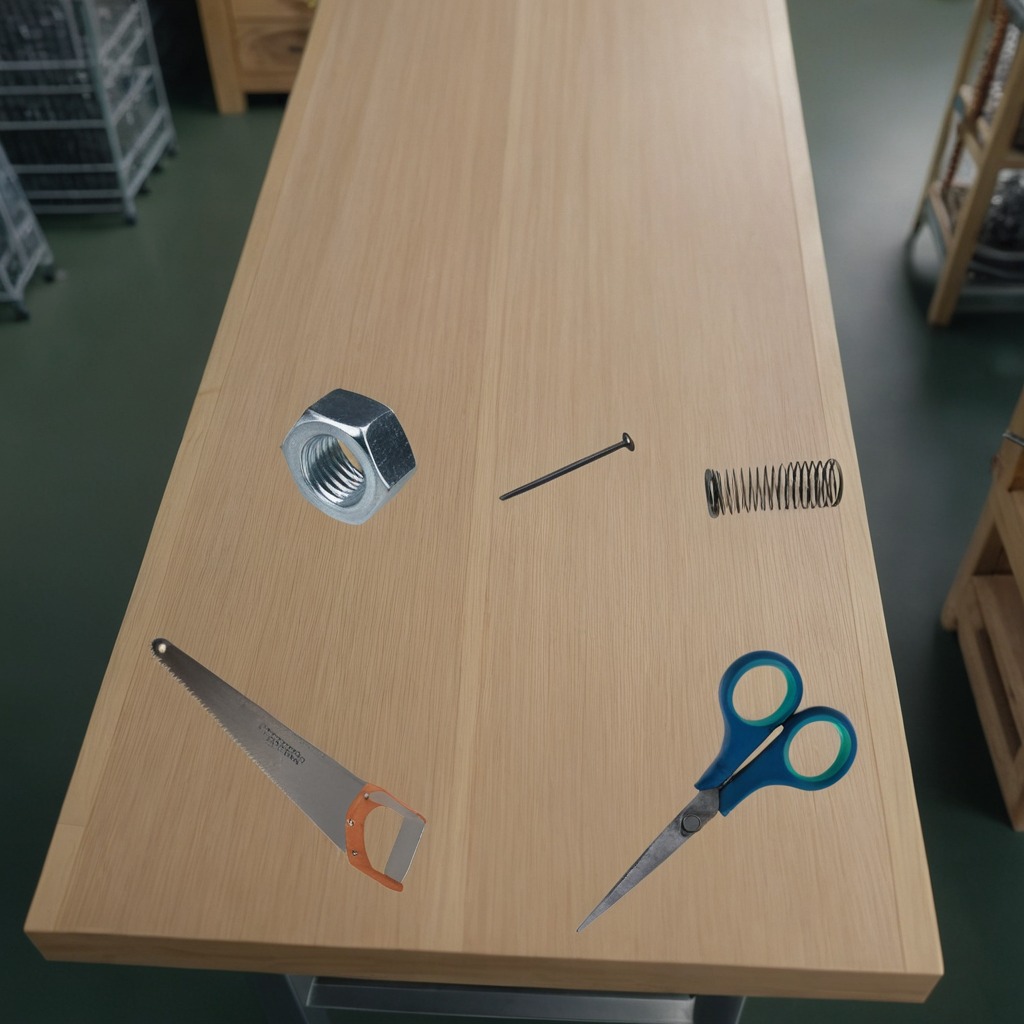
An iron nail, a coiled metal spring, a handheld metal saw, a metal nut, and a pair of scissors are lying on the workbench.